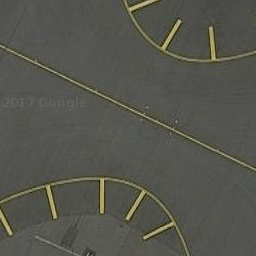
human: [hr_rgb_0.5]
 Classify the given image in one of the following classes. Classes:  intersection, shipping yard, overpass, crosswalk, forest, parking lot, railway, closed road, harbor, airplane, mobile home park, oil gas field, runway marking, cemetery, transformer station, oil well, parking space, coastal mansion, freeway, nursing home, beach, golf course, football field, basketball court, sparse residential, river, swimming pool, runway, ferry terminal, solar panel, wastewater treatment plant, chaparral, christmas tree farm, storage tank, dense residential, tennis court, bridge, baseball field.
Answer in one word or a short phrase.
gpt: runway marking